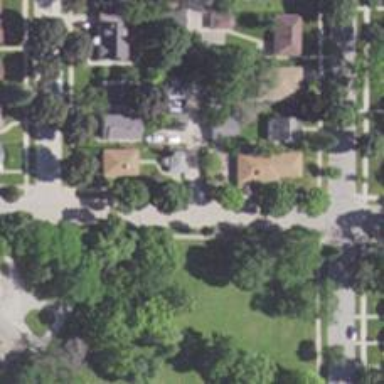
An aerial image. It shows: Alley classified as service road.